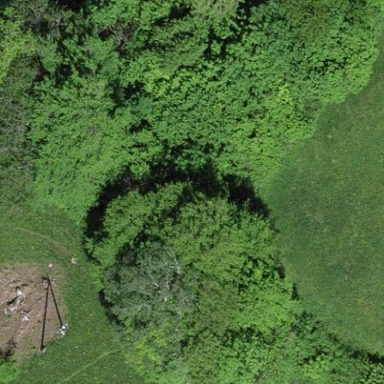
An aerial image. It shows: Forest area.